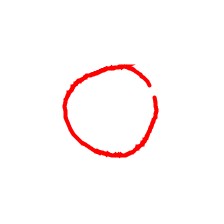
Shape: circle